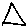
Label: triangle